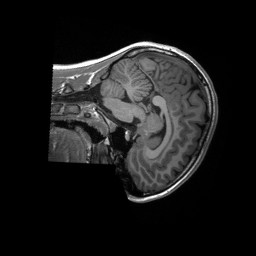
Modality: T1w
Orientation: sagittal
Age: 14
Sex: female
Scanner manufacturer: siemens
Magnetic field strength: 3 T
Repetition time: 2.3 s
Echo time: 0.00232 s